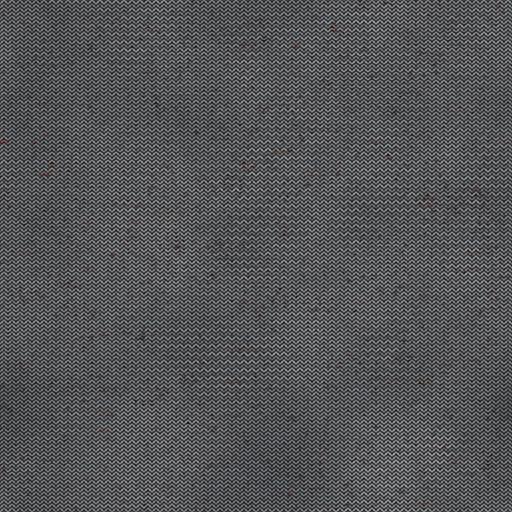
Tags: chainmail clothing fabric knight medival metal